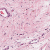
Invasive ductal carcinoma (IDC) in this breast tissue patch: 0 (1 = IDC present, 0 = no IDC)